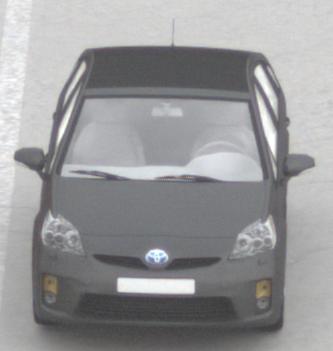
Make: Toyota
Model: Prius 1.5 Hybrid
Detailed model: Prius (HW2)
Model produced from: 2006/03
Model produced until: 2009/06
Doors: 5
Color: gray
Road condition: dry road
Daytime: morning or afternoon
Contrast: low contrast